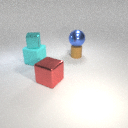
small cyan metal cube above large cyan rubber cube